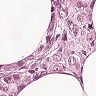
Metastatic tissue present: yes